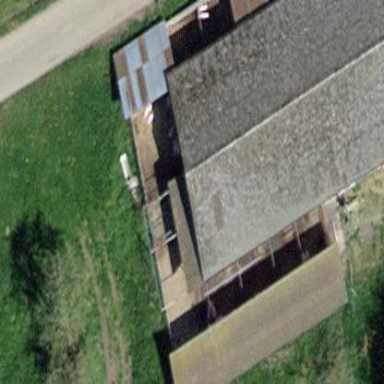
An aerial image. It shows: Farm auxiliary building.